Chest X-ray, PA view. Patient: 46 years old, sex F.
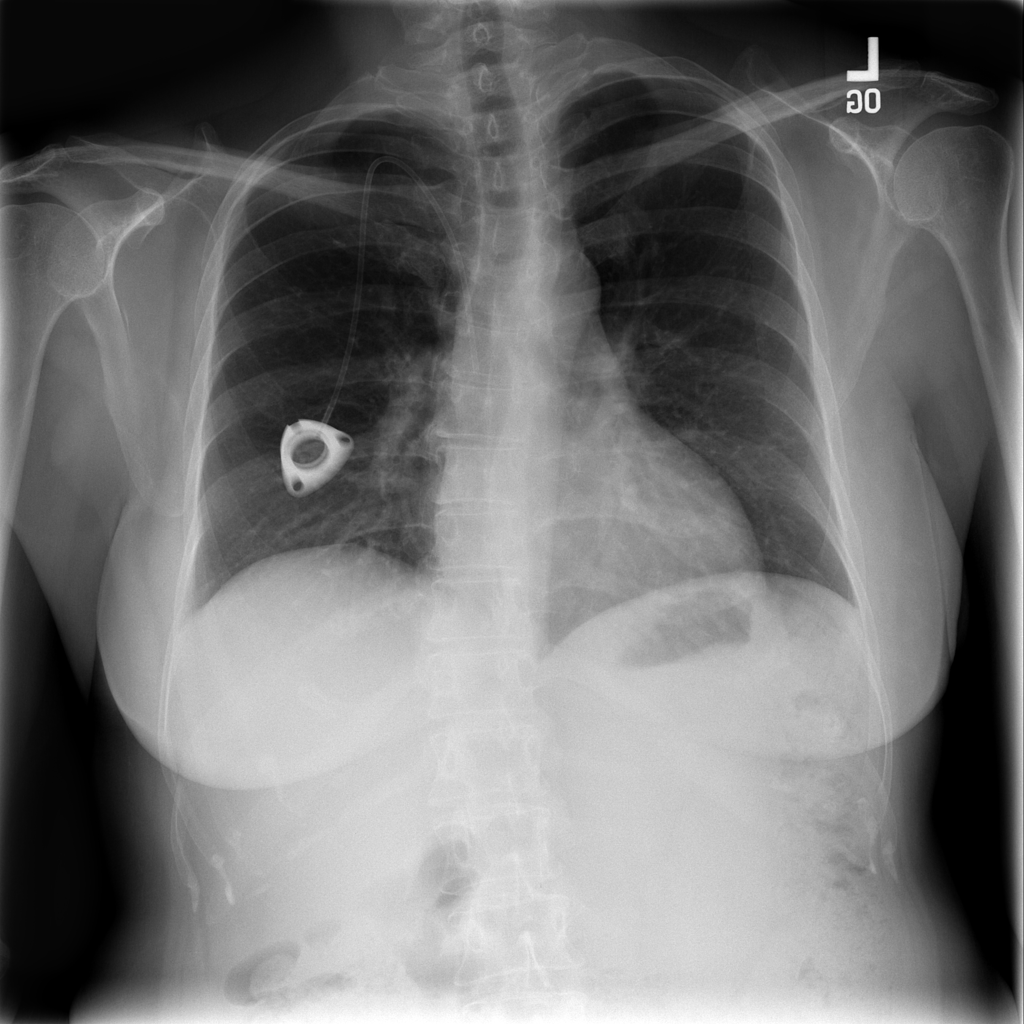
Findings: No Finding